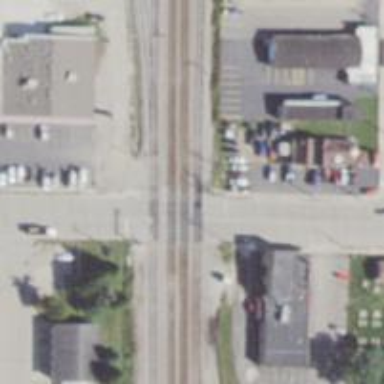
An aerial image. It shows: Crossing for the railway.